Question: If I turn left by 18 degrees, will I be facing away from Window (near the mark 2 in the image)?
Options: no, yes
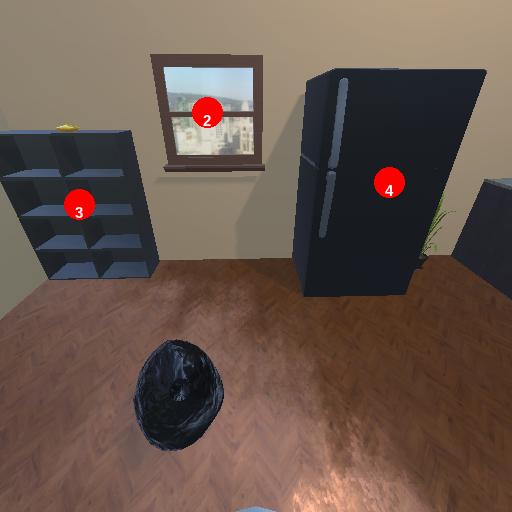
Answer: no